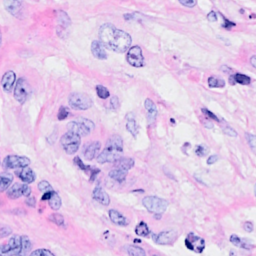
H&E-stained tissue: Breast